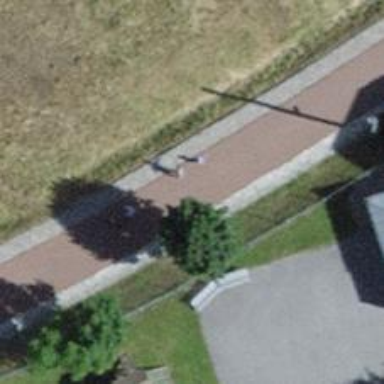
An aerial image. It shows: Asphalt path alongside abandoned railway.